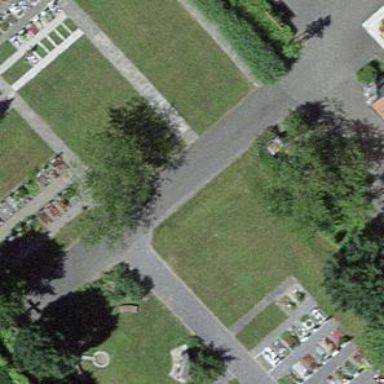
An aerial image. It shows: Cemetery.